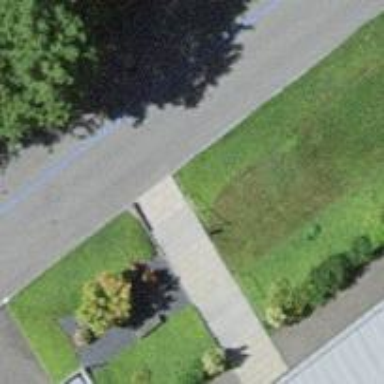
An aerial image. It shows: Set of steps on the road.